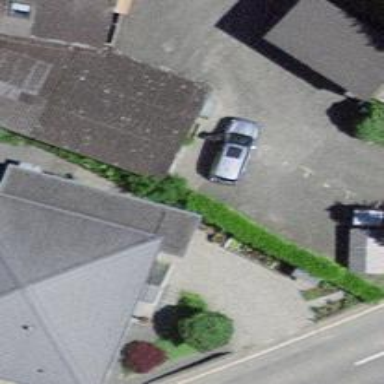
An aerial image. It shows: Garage.